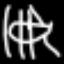
Label: airplane